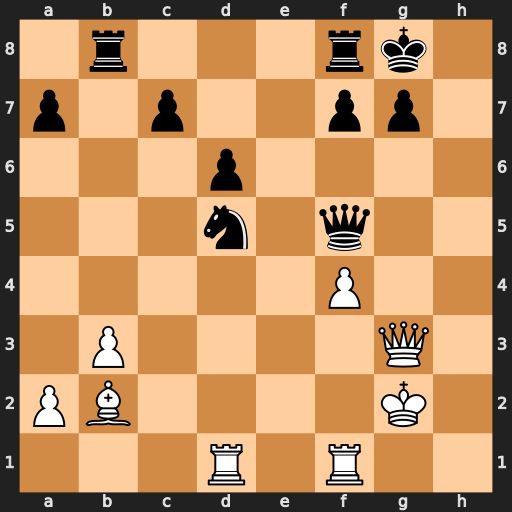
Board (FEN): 1r3rk1/p1p2pp1/3p4/3n1q2/5P2/1P4Q1/PB4K1/3R1R2
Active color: w
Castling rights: -
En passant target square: -
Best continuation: Qxg7#